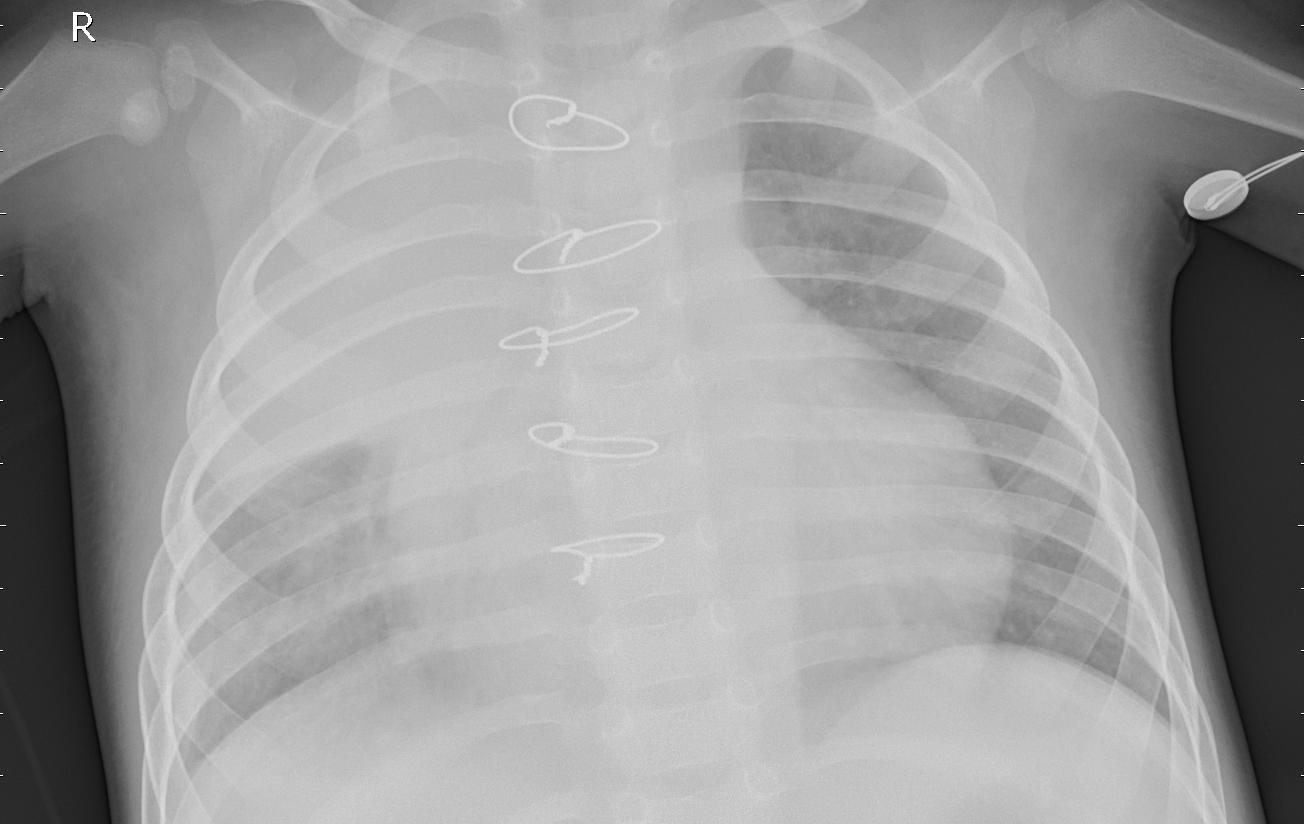
Diagnosis: PNEUMONIA